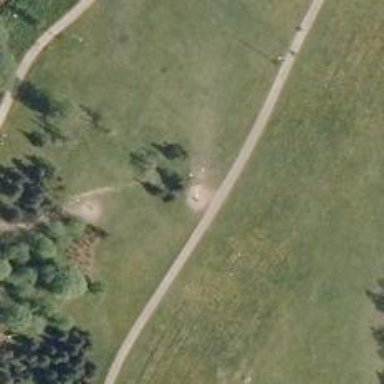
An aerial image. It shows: Disc golf tee area.